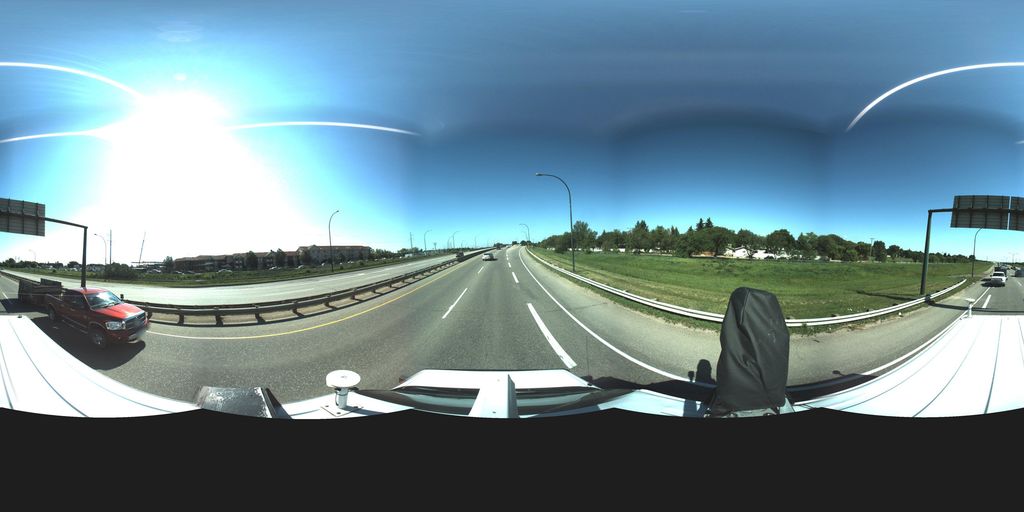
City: saskatoon